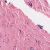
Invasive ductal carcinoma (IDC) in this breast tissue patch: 0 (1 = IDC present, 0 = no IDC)